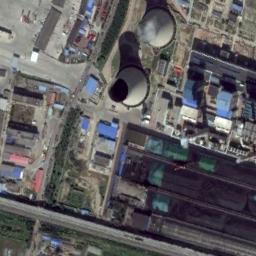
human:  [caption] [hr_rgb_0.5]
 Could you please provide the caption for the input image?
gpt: Many buildings of different shapes are next to the thermal power station .

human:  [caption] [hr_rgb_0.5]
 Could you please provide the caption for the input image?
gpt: There is a neatly planned factory building in the thermal power station  There are two chimneys, and one is emitting smoke .

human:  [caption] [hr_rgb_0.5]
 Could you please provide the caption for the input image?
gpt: There is a row of white buildings next to the thermal power station .

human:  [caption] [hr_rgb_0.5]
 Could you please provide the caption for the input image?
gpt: The thermal power station is on the bare land next to some buildings .

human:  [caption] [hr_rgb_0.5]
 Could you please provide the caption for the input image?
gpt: There are some buildings and two chimneys on the thermal power station .